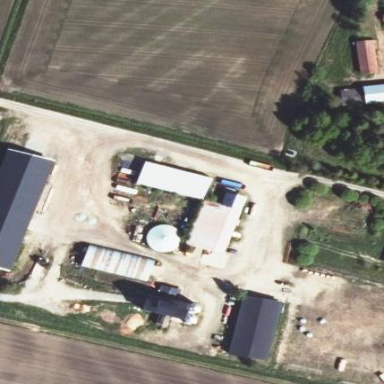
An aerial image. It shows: Farmyard area.